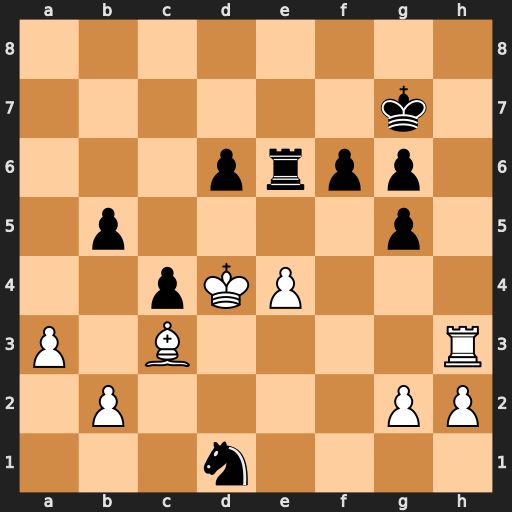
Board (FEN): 8/6k1/3prpp1/1p4p1/2pKP3/P1B4R/1P4PP/3n4
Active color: w
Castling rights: -
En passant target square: -
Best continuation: Kd5 Re8 Bd4 g4 Rg3 c3 bxc3